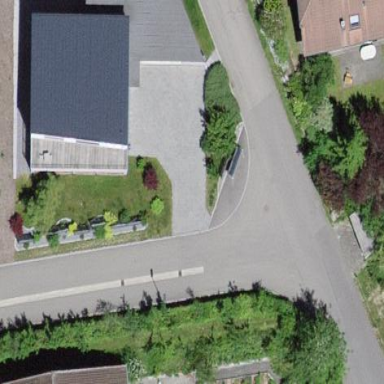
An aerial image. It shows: Residential building.